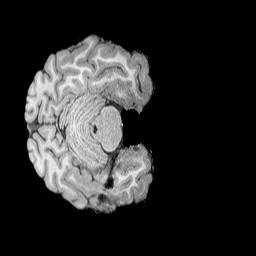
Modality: T1w
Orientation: axial
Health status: ill